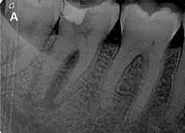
Preoperative intraoral X-Ray focused on tooth #47.
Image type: radiology (x_ray)